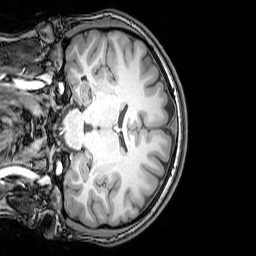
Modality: T1w
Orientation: coronal
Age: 23
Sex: male
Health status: healthy
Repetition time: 0.081 s
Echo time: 0.037 s